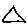
Label: triangle